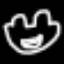
Label: frog